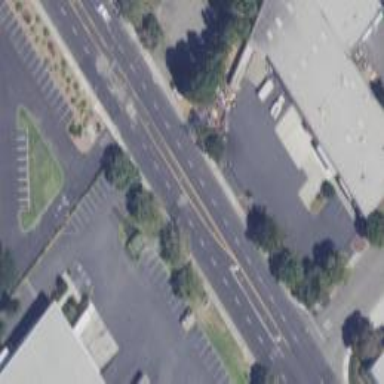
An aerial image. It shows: Unmarked road crossing.